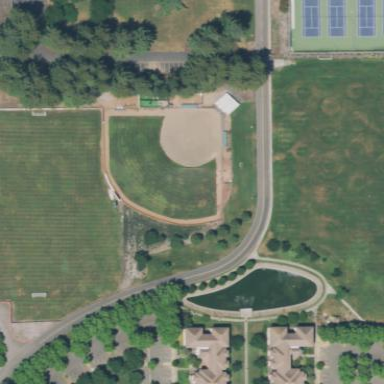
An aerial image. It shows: Baseball pitch for leisure land.